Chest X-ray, PA view. Patient: 19 years old, sex M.
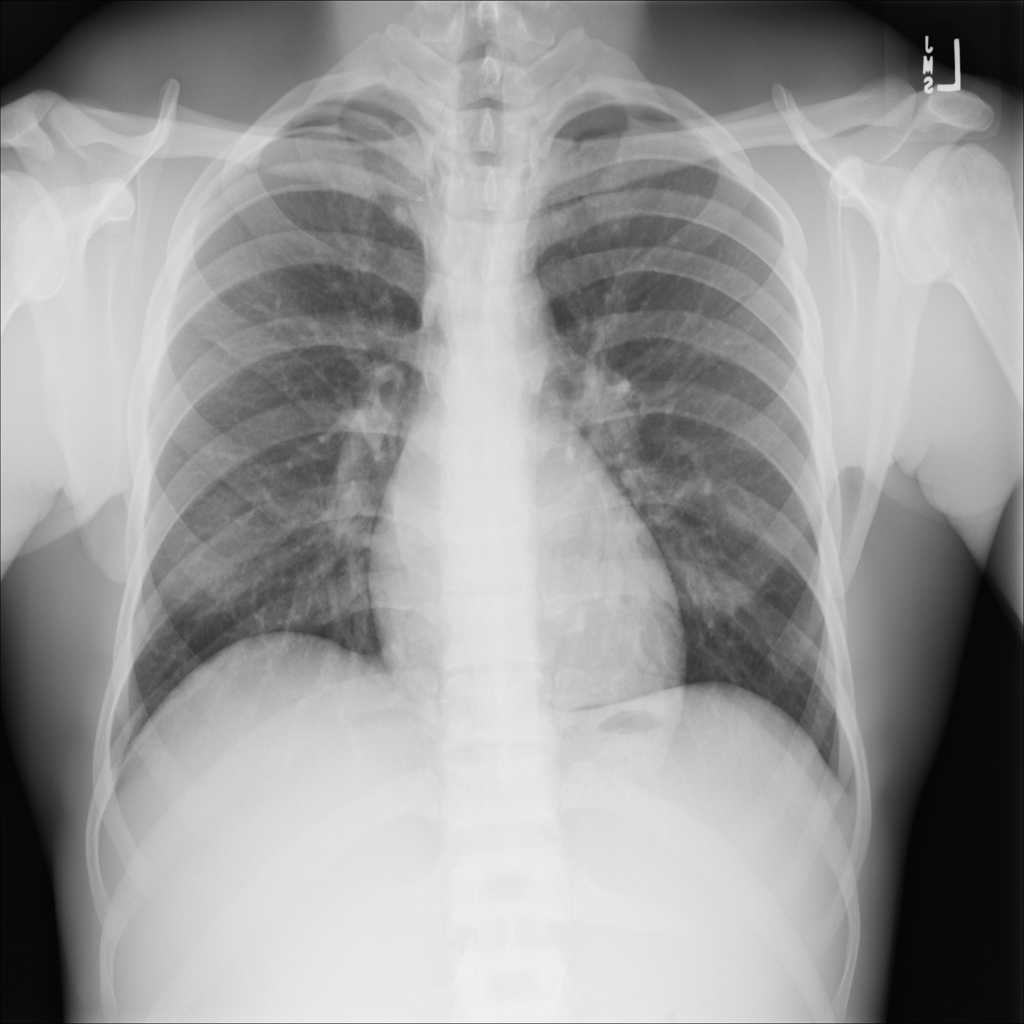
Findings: No Finding